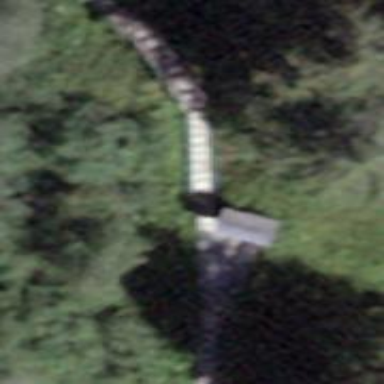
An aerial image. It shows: Bench.